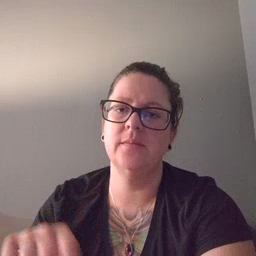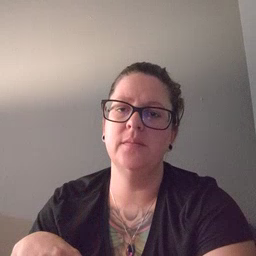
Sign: pen